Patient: sex F, age 54
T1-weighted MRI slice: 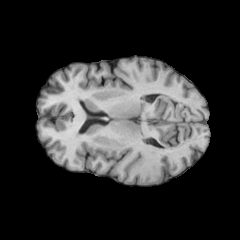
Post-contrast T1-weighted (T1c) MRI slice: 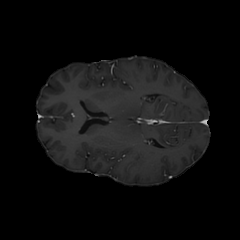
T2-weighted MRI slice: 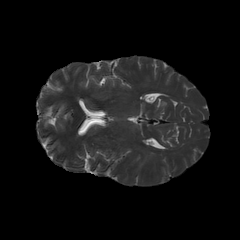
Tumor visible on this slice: no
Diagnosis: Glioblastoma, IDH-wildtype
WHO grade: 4